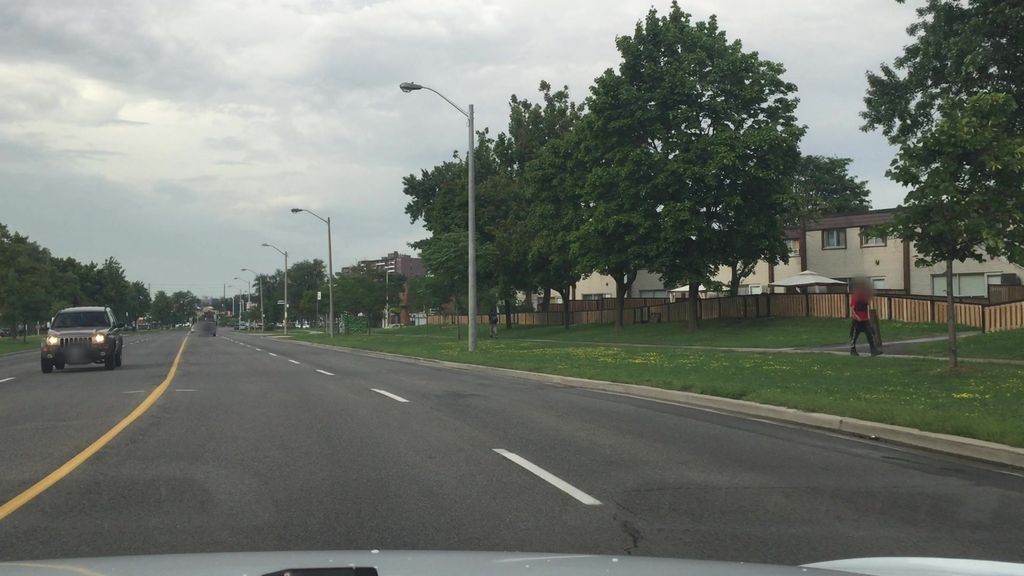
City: toronto